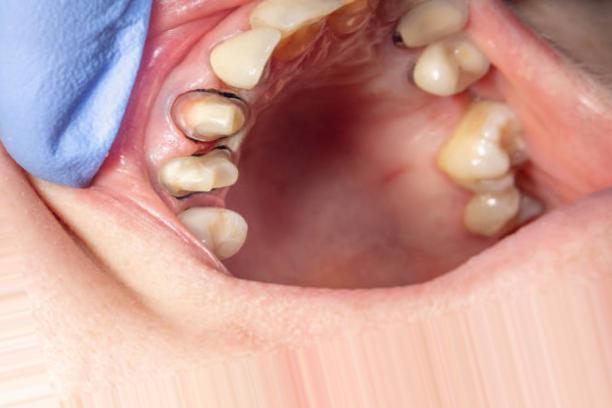
Condition: Caries